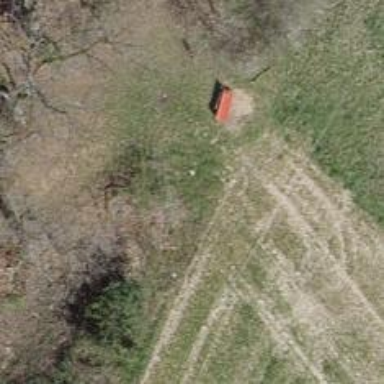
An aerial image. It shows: Bench.